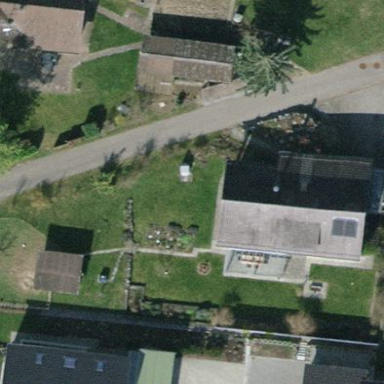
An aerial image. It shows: Detached building with gabled tile roof.